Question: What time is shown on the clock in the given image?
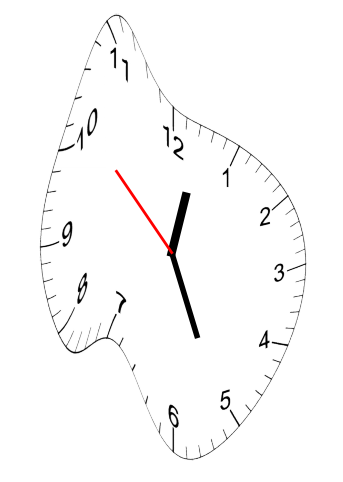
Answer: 12:25:52